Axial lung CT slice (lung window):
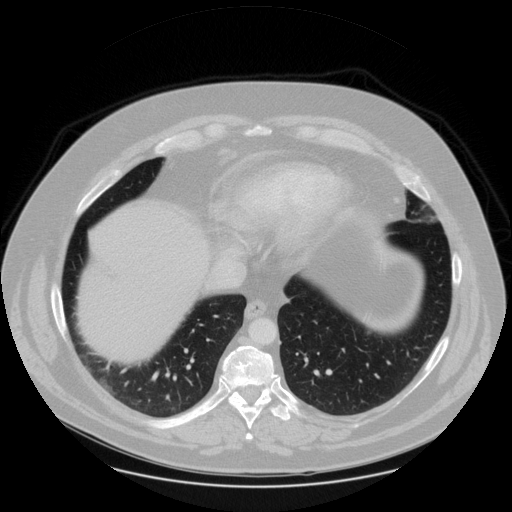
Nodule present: no